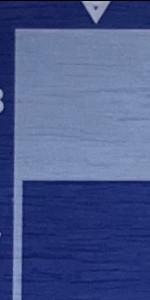
Label: Empty